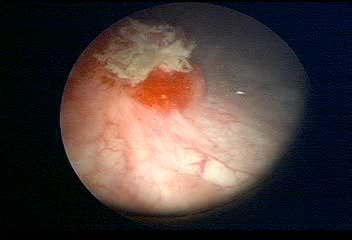
Modality: WLC
Class: Malignant
Subclass: HighGradePapillary
Lesion: L1
Stage: T1
Morphology: Papillary
Bladder cancer association: Yes
Annotated structures: Tumor